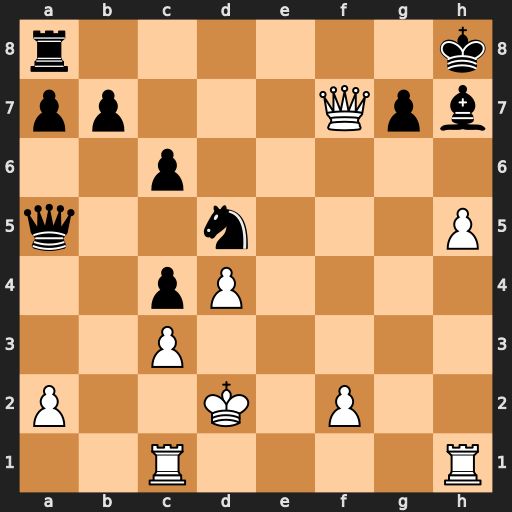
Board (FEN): r6k/pp3Qpb/2p5/q2n3P/2pP4/2P5/P2K1P2/2R4R
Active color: w
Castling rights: -
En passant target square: -
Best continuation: h6 Qxa2+ Ke1 gxh6 Rxh6 Re8+ Qxe8+